Interaction volume radius: 10 \u00c5
Interaction volume height: 25 \u00c5
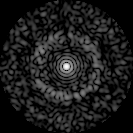
Disorder parameter: 0.8229